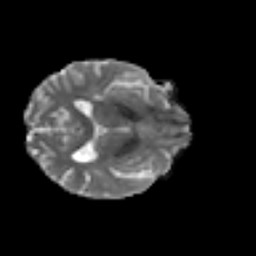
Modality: MD
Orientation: axial
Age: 34
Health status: ill
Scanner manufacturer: philips
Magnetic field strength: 3 T
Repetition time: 9 s
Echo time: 0.127 s